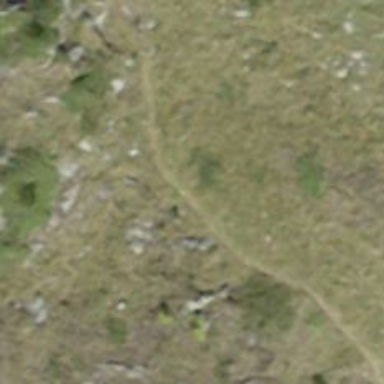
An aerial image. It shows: Path.